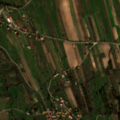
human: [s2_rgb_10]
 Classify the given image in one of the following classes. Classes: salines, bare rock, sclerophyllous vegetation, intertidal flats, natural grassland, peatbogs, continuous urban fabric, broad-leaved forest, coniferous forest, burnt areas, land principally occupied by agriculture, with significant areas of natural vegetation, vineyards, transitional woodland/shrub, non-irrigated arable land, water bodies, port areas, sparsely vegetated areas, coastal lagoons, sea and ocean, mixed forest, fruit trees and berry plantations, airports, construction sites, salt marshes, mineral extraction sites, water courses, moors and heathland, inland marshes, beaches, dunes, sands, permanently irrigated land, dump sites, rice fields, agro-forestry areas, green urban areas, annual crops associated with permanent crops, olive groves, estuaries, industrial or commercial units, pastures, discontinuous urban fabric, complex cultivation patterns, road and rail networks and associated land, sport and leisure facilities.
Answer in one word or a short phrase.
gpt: permanently irrigated land, fruit trees and berry plantations, olive groves, complex cultivation patterns